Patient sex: F
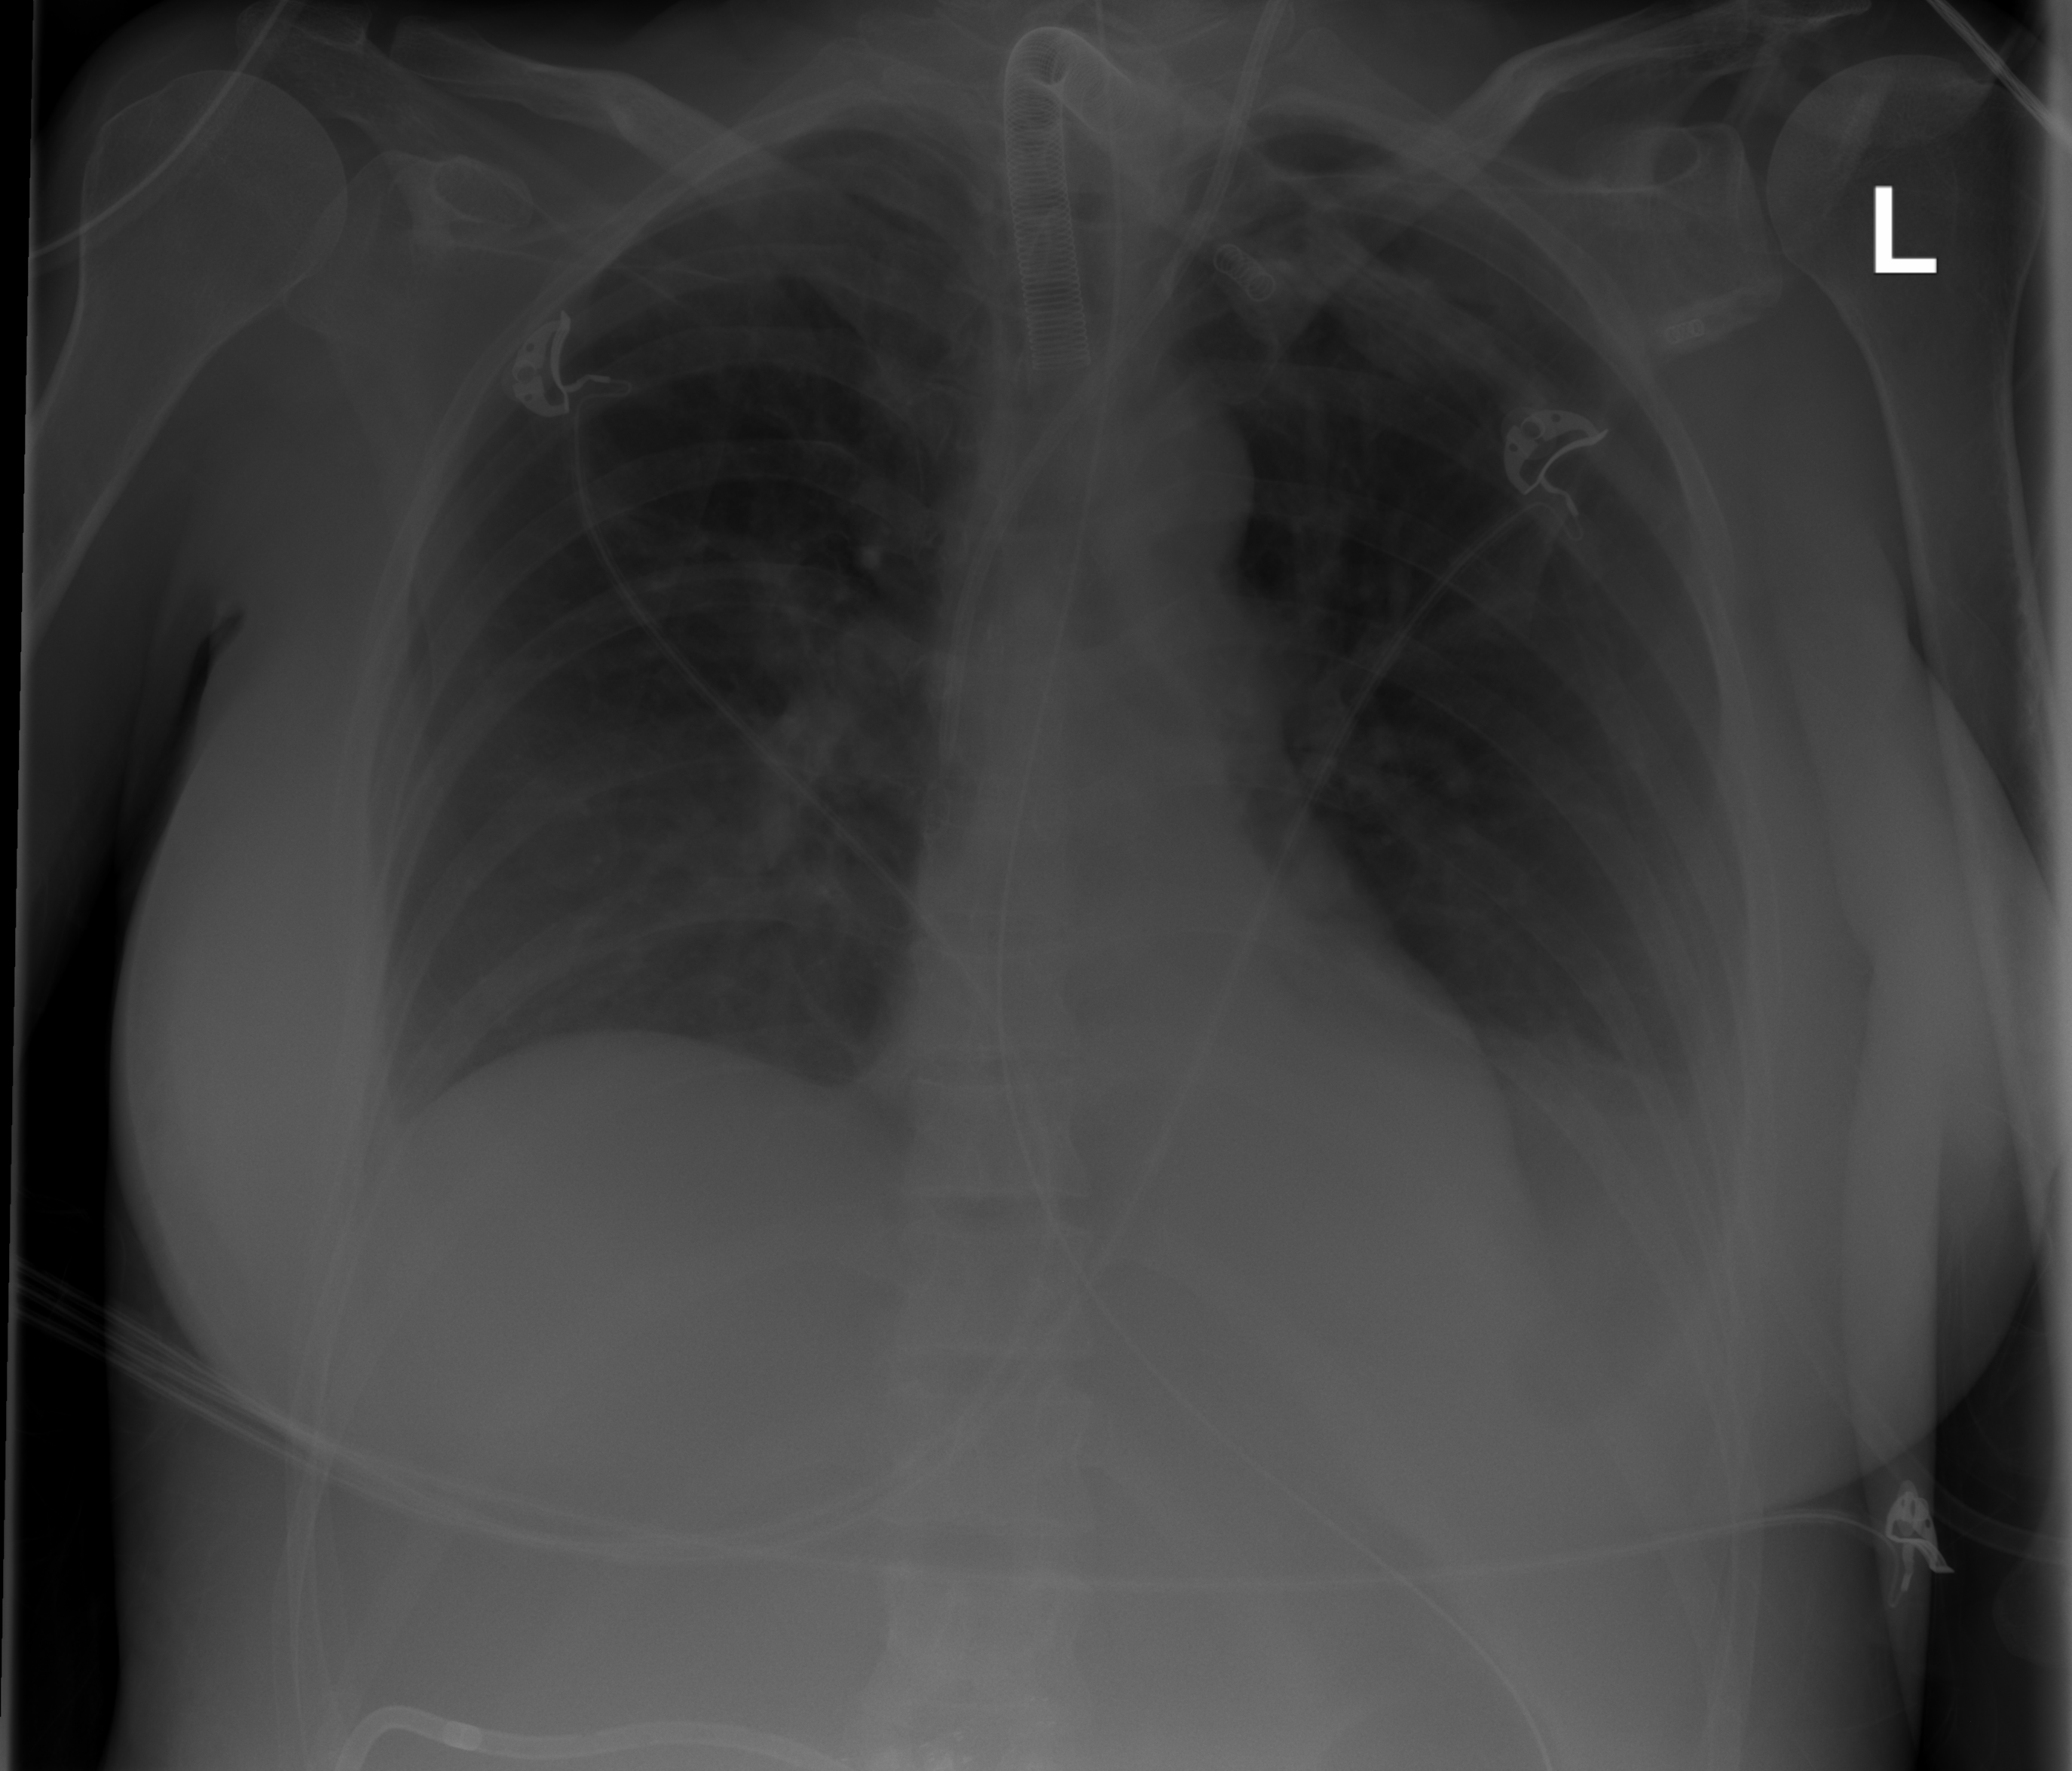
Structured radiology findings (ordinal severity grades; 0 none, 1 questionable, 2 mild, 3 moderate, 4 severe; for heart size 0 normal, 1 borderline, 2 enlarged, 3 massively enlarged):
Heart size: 0
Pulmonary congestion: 0
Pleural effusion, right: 2
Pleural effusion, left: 2
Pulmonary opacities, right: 0
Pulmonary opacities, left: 0
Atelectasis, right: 2
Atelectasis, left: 2